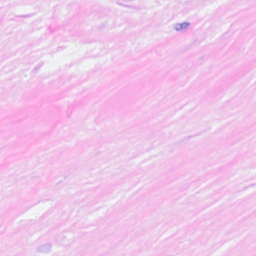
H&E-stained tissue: Breast